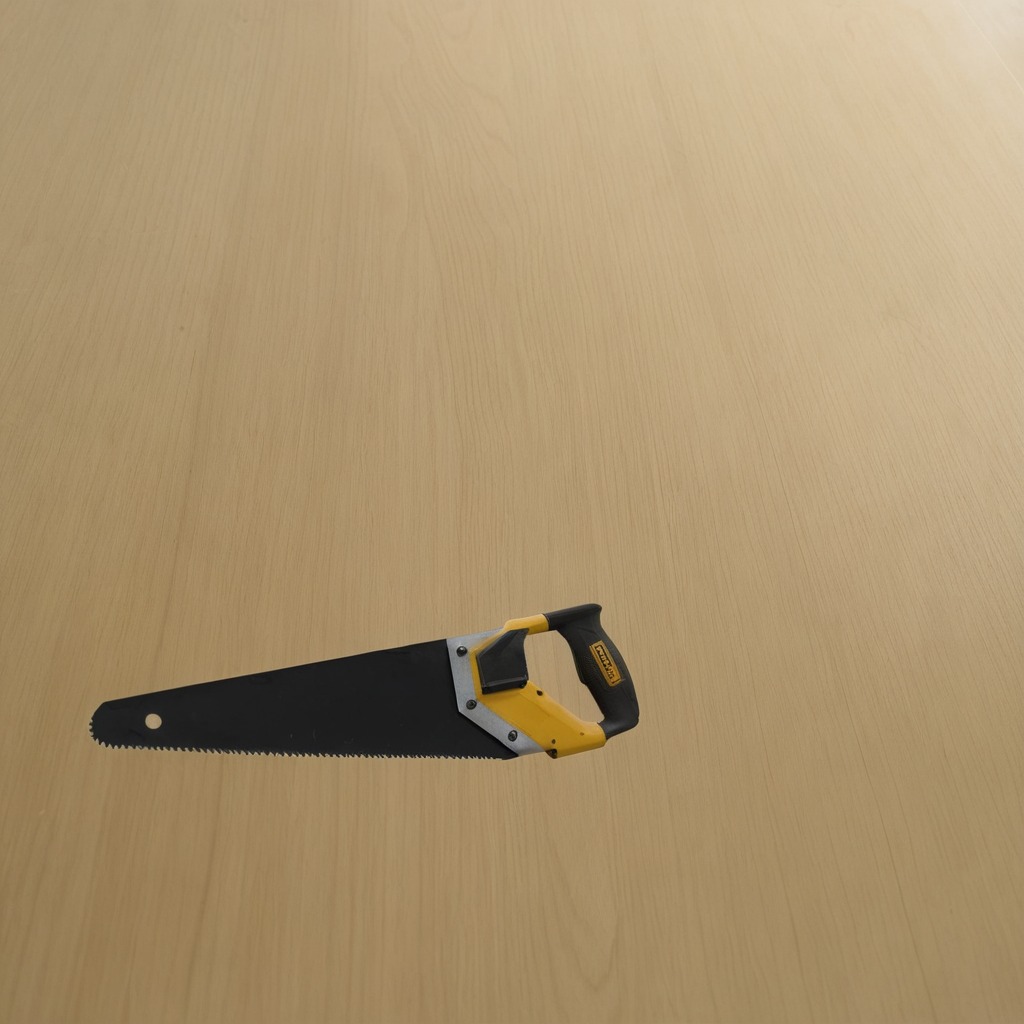
A handheld metal saw is lying on the plywood surface in a paint workshop lit by afternoon window light.